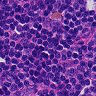
Metastatic tissue present: no